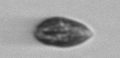
Label: Euglena